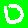
Digit: 0